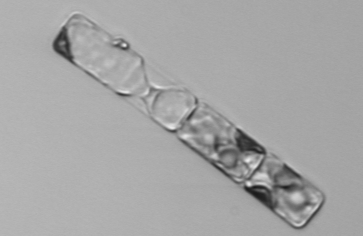
Label: Guinardia_delicatula